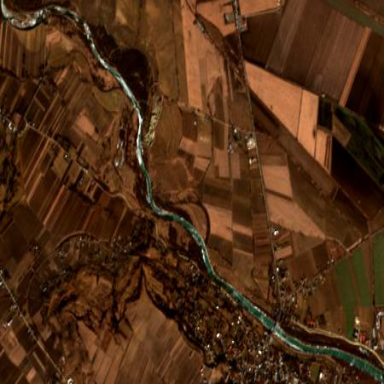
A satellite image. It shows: River flowing through its riverbank.